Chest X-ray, PA view. Patient: 30 years old, sex M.
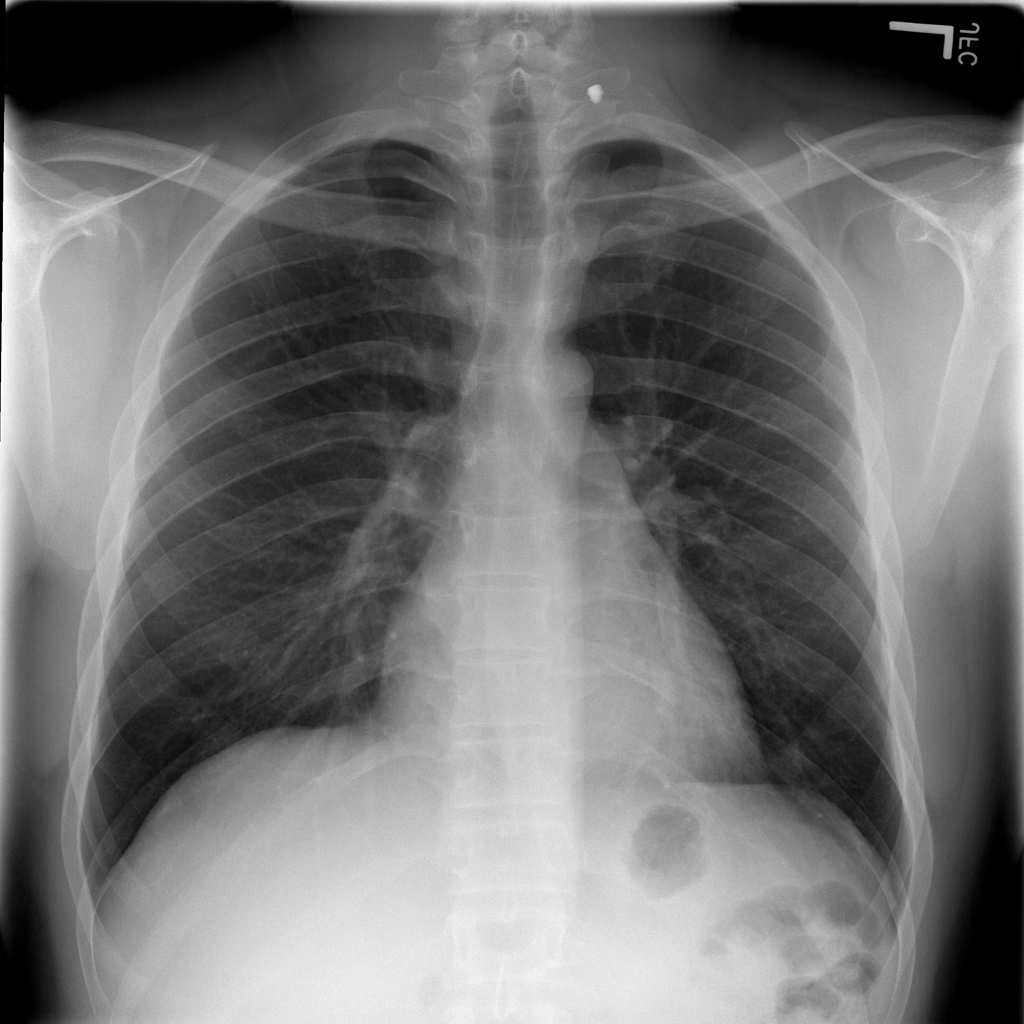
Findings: No Finding